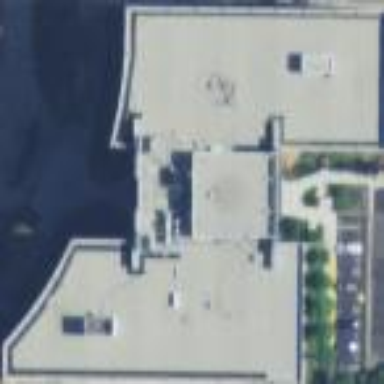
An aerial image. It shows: Commercial building.